Interaction volume radius: 10 \u00c5
Interaction volume height: 30 \u00c5
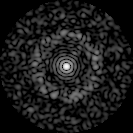
Disorder parameter: 0.8402